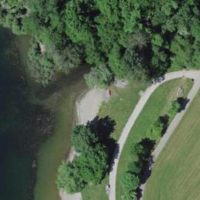
EUNIS habitat code: 41
Species observed at this site:
Corvus corone
Cyanistes caeruleus
Parus major
Erithacus rubecula
Mergus merganser
Bucephala clangula